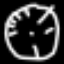
Label: clock